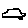
Label: car